Question: When I navigate to another page in the NavigationView, it works, but when I try to return to the MainWindow by clicking on the selected item, it doesn't work.
Screenshot of the thrown exception:

### Snippet
'''
private void NavigationViewItem_Tapped(object sender, Microsoft.UI.Xaml.Input.TappedRoutedEventArgs e)
{
rootframe.Navigate(typeof(MainWindow));
}
'''
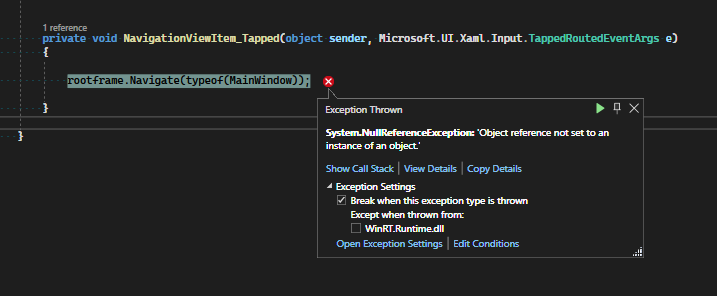
Answer: You cannot navigate to the main window. 'Frame.NavigateTo()' actually expects a "Page-derived data type". The <URL> is especially muddy about it, but it finally states:
> Causes the Frame to load content represented by the specified
Page-derived data type,...
So, you need to create a new class deriving from Page, put your content there and that's it.